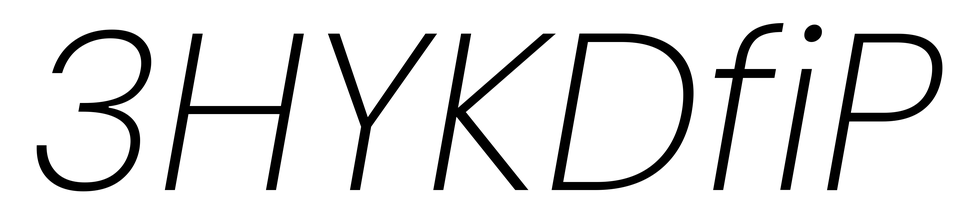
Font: Poppins-ExtraLightItalic